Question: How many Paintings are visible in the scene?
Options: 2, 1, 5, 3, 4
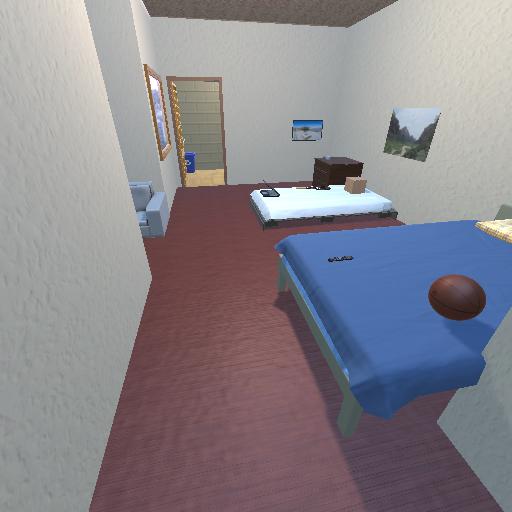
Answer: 2